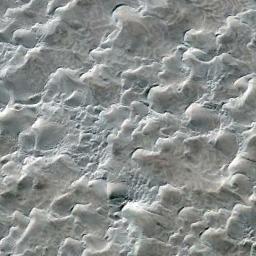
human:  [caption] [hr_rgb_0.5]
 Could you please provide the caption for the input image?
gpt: This is a yellow desert with wavy stripes .

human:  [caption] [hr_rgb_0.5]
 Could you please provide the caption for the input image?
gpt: The desert is full of white sand .

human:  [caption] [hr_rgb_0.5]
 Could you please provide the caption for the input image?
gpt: There are many lines in the desert .

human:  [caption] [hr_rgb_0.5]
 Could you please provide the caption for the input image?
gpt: The desert has silvery sand and some trellis dunes .

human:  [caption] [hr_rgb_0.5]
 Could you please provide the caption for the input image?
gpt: A desert with a wind-erosion landform covered by rocks .